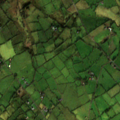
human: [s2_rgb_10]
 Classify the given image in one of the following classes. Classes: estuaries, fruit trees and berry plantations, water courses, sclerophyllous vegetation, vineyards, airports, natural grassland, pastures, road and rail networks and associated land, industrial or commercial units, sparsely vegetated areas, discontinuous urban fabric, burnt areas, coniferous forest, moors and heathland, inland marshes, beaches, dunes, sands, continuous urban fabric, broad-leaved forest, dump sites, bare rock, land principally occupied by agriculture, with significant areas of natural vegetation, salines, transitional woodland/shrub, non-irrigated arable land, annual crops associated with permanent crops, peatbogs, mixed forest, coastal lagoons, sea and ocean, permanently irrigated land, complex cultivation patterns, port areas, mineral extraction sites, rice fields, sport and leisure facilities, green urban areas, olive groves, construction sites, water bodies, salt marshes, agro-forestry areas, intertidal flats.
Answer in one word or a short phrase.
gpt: pastures